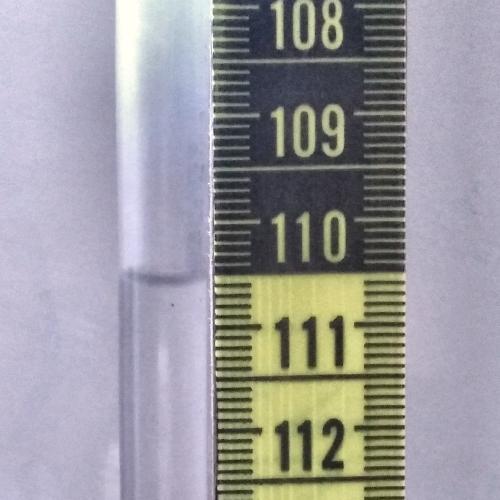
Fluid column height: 110.5 cm